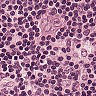
Metastatic tissue present: no